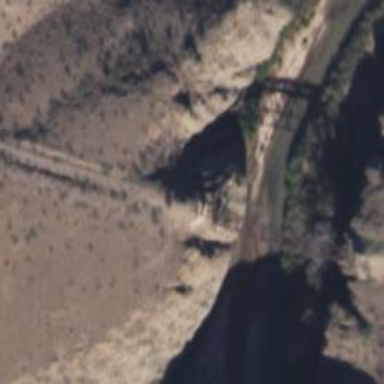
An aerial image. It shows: Abandoned railway bridge.